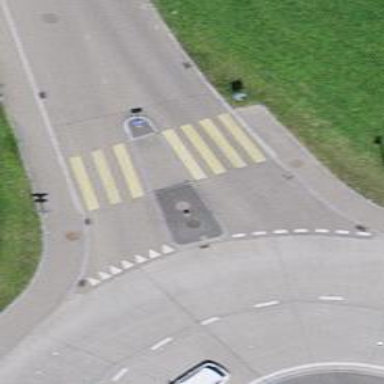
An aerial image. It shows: Uncontrolled crossing with island and markings on the road.